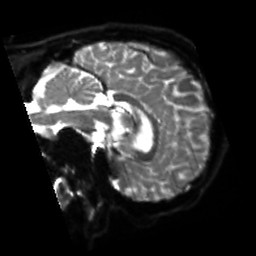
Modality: sbref
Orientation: sagittal
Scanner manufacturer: siemens
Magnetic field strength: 3 T
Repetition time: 4 s
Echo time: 0.0594 s